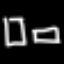
Label: square